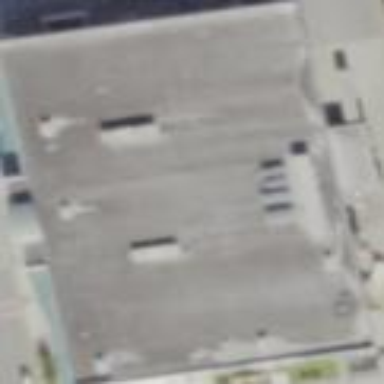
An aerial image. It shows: Supermarket building.